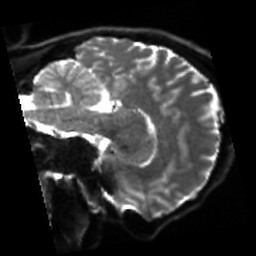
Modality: sbref
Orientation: sagittal
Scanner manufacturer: siemens
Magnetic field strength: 3 T
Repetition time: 4 s
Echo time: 0.0594 s